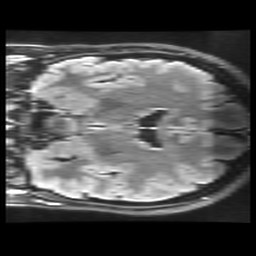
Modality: FLAIR
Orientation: coronal
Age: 28
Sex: female
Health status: healthy
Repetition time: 12 s
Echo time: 0.09782 s